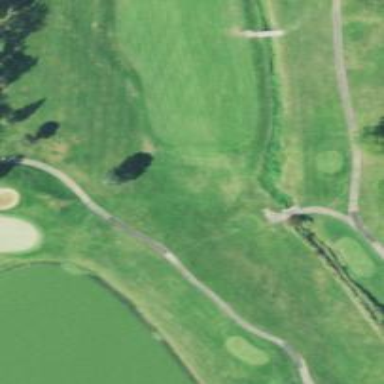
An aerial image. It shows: Path for both roads and golfers.